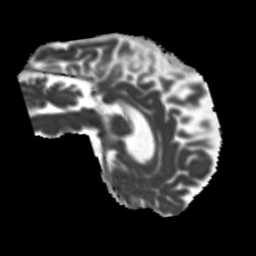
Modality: MD
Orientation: sagittal
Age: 56
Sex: male
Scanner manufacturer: siemens
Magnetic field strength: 3 T
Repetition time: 5.25 s
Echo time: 0.08 s